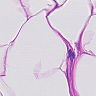
Metastatic tissue present: no